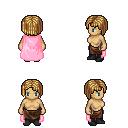
a pixel art fantasy rpg character, female body template, human, tanned skin, pink cape, robe skirt, blonde pageboy hairstyle, black shoes, four views (front, back, left, right), 2x2 character sprite sheet, small pixel art, hard edges, no anti-aliasing